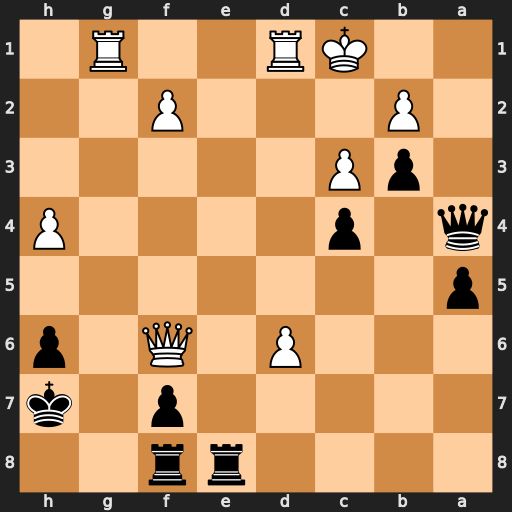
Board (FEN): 4rr2/5p1k/3P1Q1p/p7/q1p4P/1pP5/1P3P2/2KR2R1
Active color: b
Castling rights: -
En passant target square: -
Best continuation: Qa1+ Kd2 Qxb2#